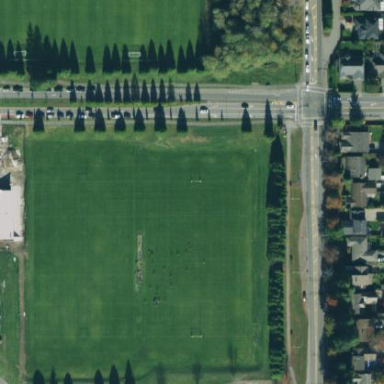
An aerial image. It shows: Rugby pitch for leisure sport.